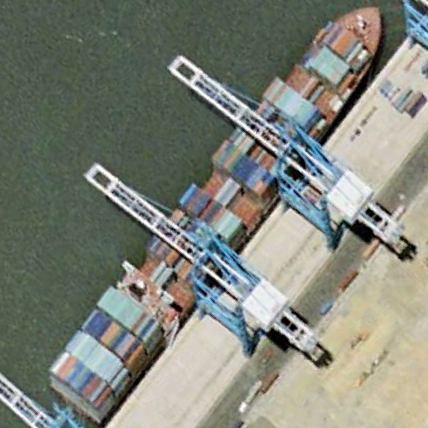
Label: Container_ship